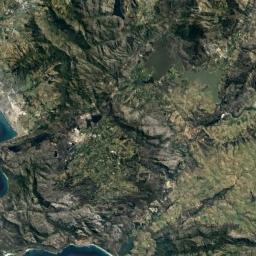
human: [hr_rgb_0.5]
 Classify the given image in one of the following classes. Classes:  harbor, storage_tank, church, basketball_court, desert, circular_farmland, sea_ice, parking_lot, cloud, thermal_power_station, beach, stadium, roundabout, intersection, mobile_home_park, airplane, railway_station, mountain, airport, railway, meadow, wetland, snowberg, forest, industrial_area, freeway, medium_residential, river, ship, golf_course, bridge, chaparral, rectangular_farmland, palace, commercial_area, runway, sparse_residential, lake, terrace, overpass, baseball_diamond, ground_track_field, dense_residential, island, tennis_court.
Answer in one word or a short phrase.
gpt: mountain